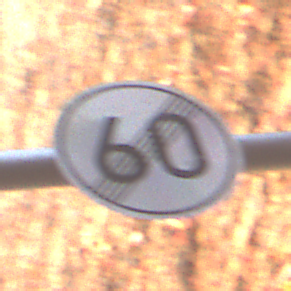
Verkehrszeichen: EndeGeschwindigkeit60
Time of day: MorningAfternoon
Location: Outdoor (Urban)
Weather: Clear
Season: NotSpecified
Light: Natural